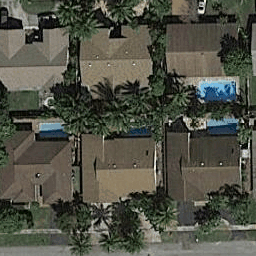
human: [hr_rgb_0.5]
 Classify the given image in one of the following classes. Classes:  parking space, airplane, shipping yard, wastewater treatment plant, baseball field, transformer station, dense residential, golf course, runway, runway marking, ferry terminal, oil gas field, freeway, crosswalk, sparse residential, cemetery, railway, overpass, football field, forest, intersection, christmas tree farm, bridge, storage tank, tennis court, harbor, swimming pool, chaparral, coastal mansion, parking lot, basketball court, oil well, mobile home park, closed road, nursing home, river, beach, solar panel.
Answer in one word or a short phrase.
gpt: dense residential